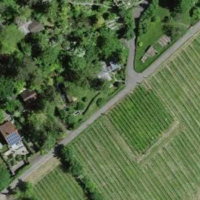
EUNIS habitat code: 40
Species observed at this site:
Certhia brachydactyla
Corvus corone
Turdus philomelos
Emberiza citrinella
Sylvia borin
Dendrocopos major
Emberiza cirlus
Prunella modularis
Aegithalos caudatus
Buteo buteo
Jynx torquilla
Sylvia atricapilla
Spinus spinus
Muscicapa striata
Phylloscopus collybita
Erithacus rubecula
Pica pica
Phoenicurus ochruros
Sitta europaea
Garrulus glandarius
Phoenicurus phoenicurus
Columba livia
Falco tinnunculus
Picus viridis
Ficedula hypoleuca
Motacilla cinerea
Cyanistes caeruleus
Sciurus vulgaris
Anas platyrhynchos
Sturnus vulgaris
Troglodytes troglodytes
Chloris chloris
Linaria cannabina
Corvus frugilegus
Picus canus
Passer domesticus
Regulus ignicapilla
Fringilla coelebs
Lanius collurio
Coloeus monedula
Carduelis carduelis
Columba palumbus
Turdus merula
Phalacrocorax carbo
Parus major
Hirundo rustica
Milvus migrans
Milvus milvus
Mergus merganser
Oriolus oriolus
Ciconia ciconia
Delichon urbicum